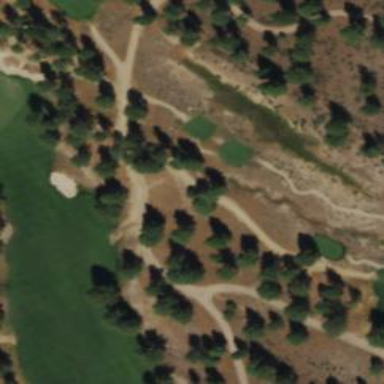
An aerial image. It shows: Path for both road and golf.